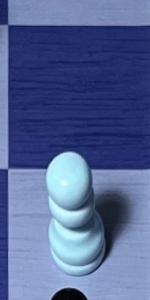
Label: Pawn_White